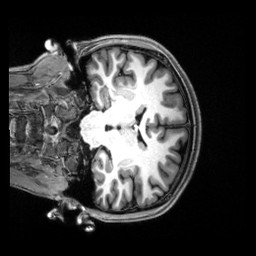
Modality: T1w
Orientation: coronal
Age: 21
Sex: female
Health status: healthy
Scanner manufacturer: siemens
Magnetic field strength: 3 T
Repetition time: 2.5 s
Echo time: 0.00222 s